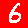
Digit: 6